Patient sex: M
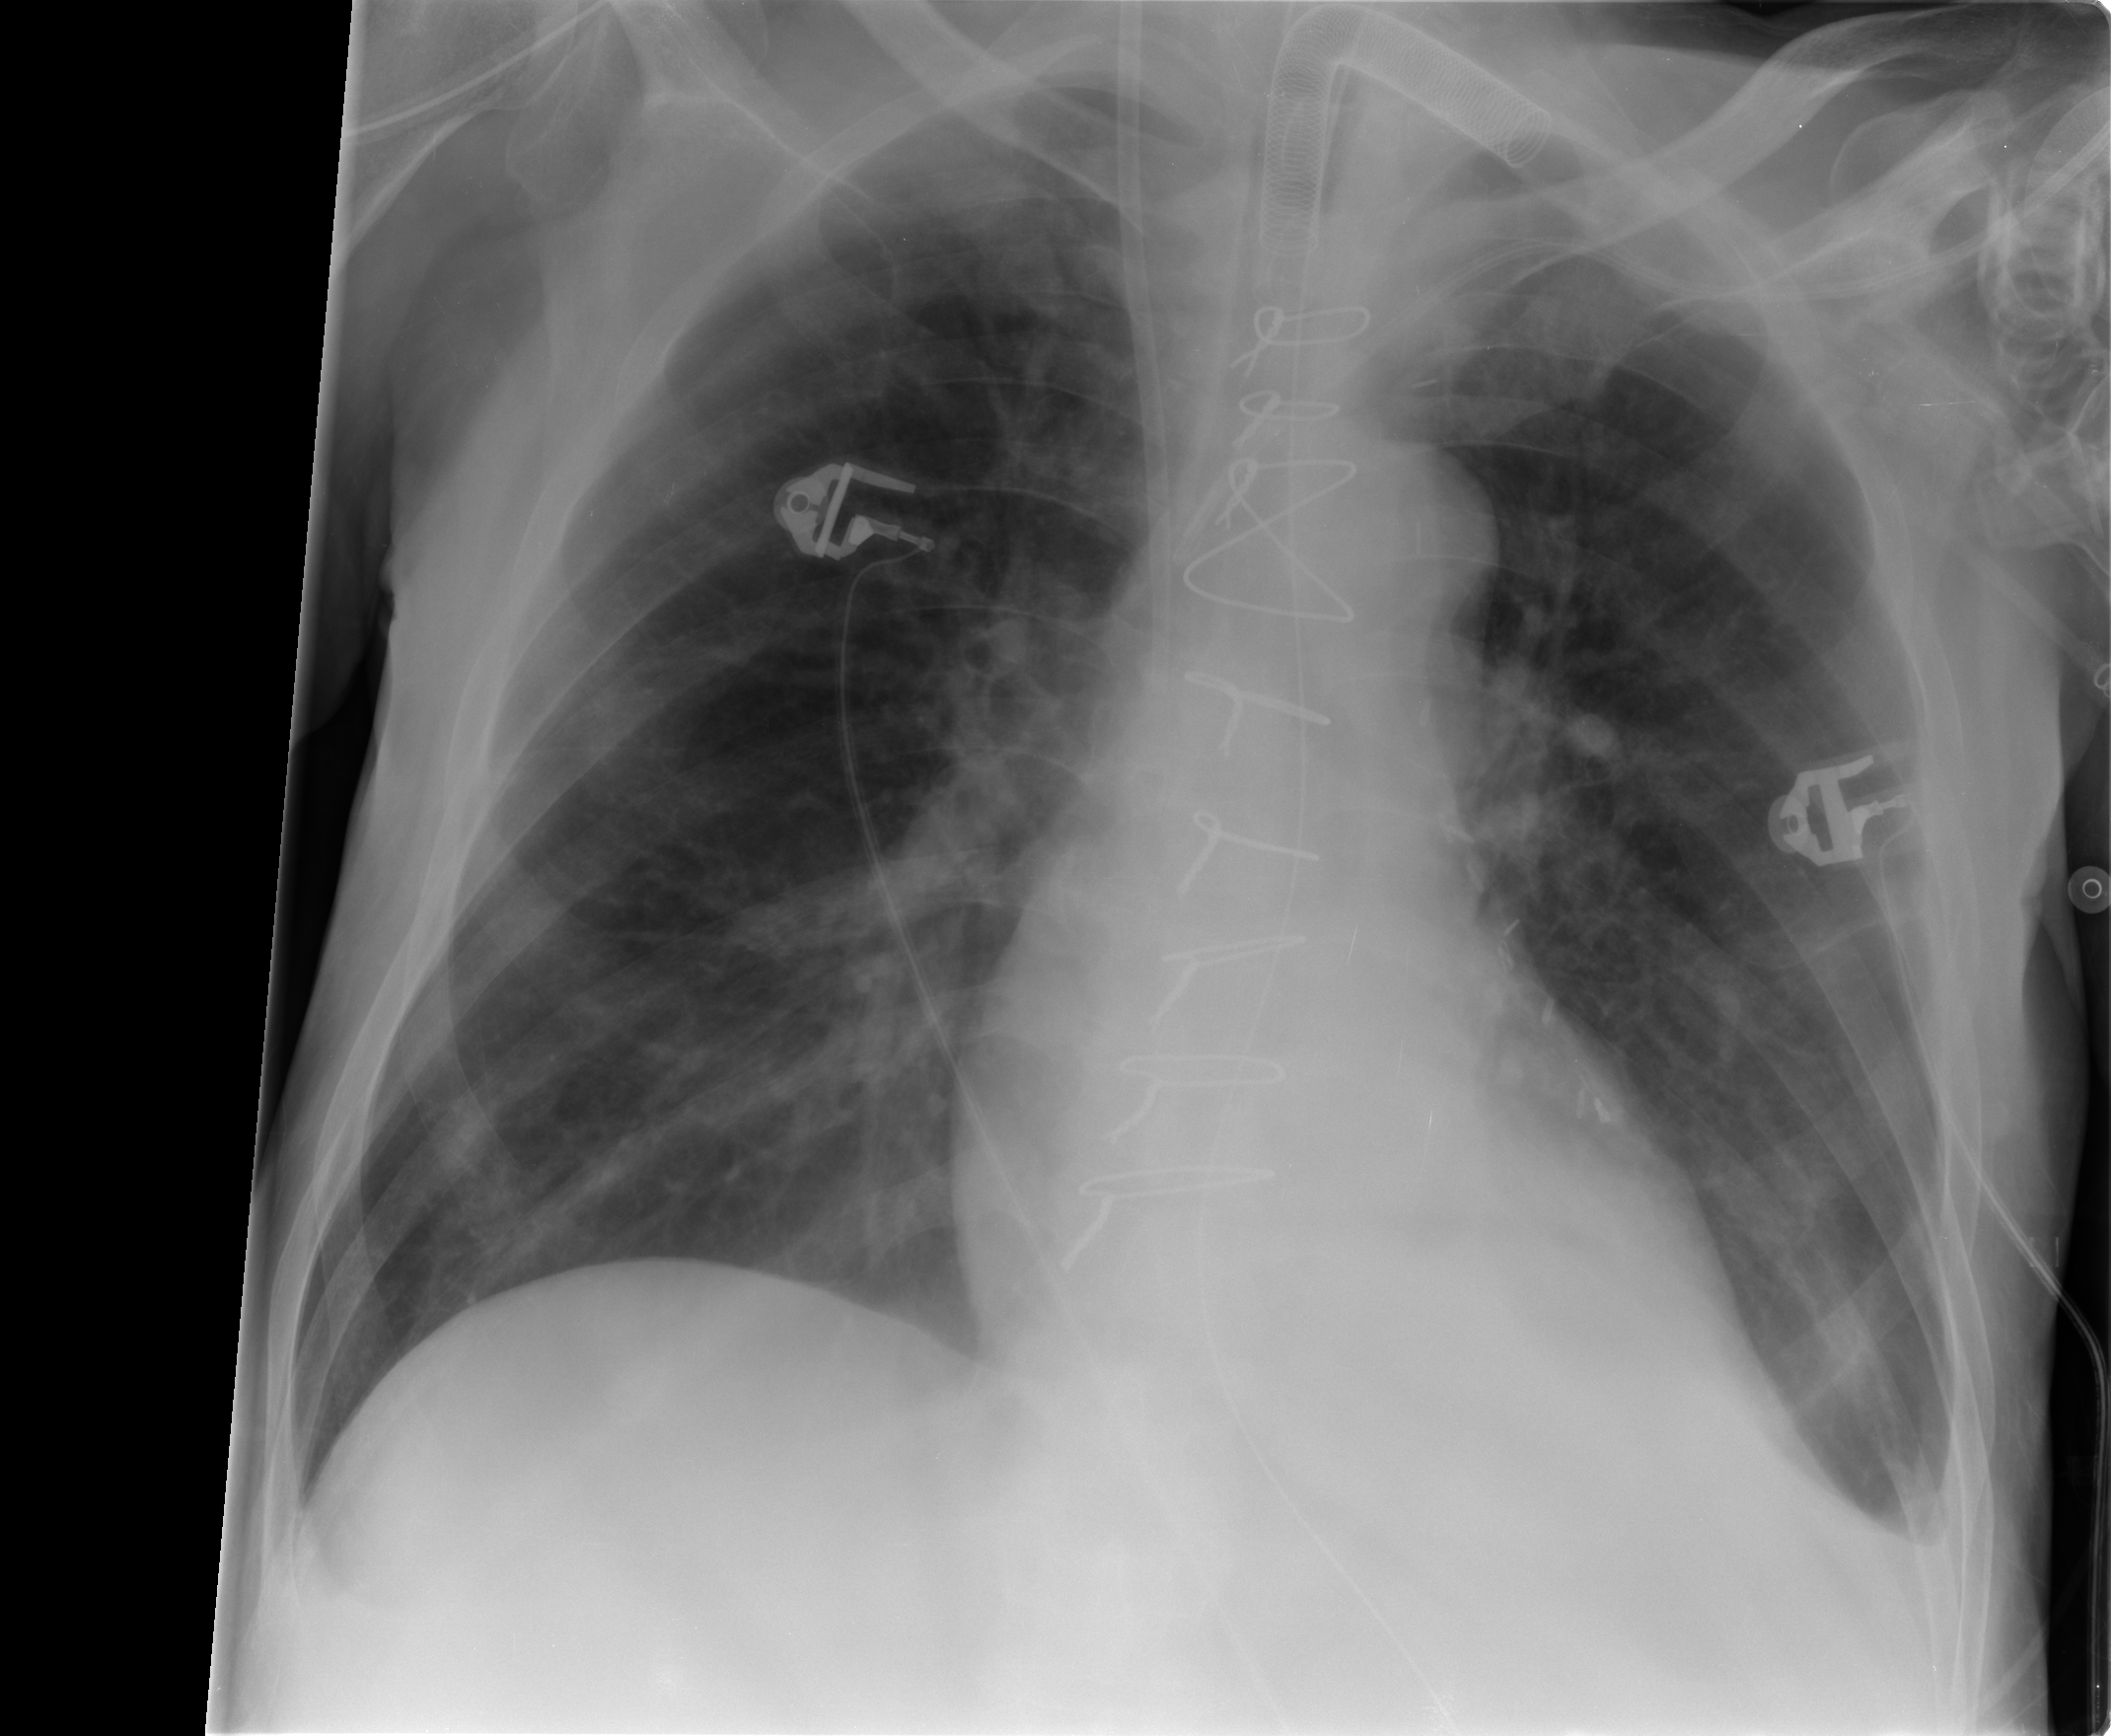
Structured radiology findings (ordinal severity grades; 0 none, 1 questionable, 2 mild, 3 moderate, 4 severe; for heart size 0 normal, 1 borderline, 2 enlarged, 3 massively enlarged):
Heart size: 0
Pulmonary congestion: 0
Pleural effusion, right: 0
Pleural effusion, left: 1
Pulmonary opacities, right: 0
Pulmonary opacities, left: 0
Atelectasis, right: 0
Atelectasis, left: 0